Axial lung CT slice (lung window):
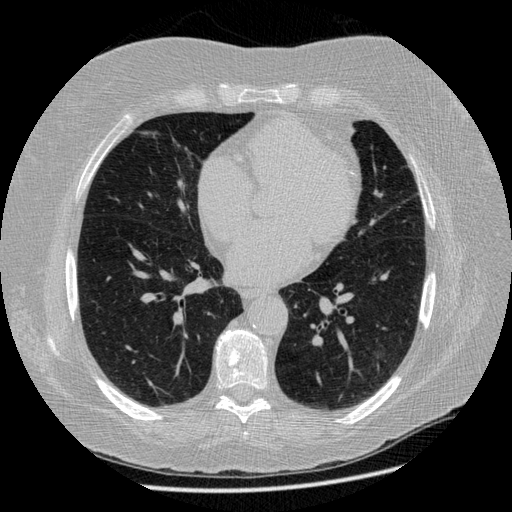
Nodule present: no